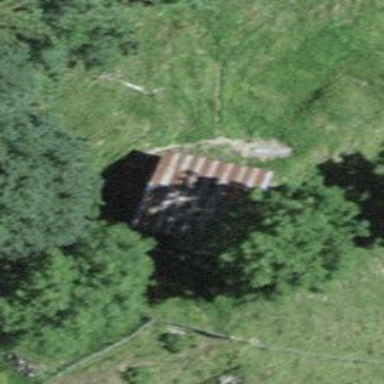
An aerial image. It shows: Rural barn.